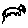
Label: cat